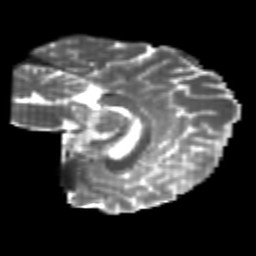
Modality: T2w
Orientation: sagittal
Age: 24
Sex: female
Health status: healthy
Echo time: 0.074 s